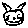
Label: cat